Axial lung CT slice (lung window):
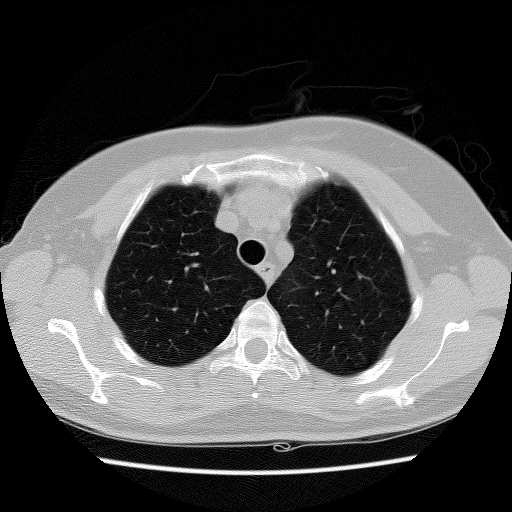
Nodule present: no